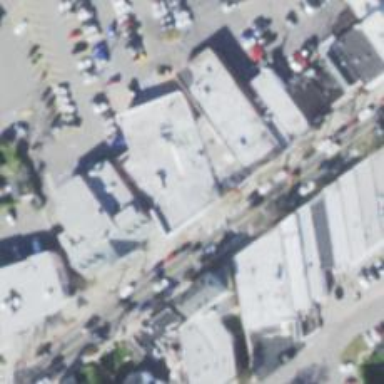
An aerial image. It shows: Pharmacy.